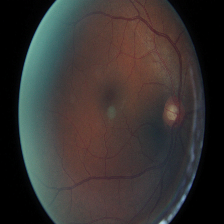
Diabetic retinopathy grade: Moderate